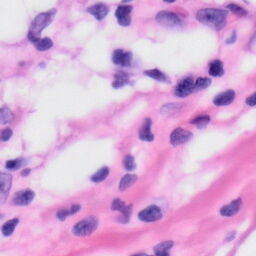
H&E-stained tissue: Skin